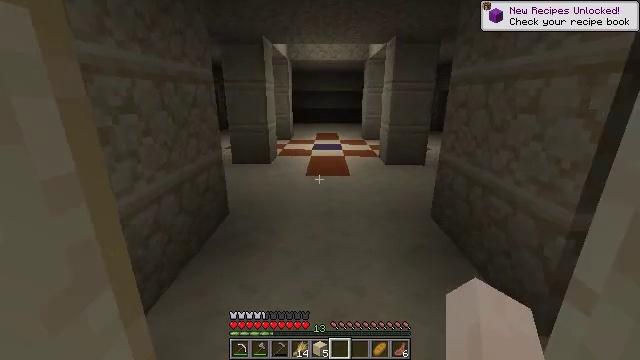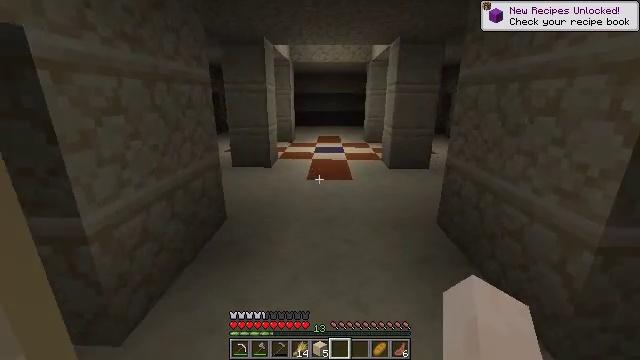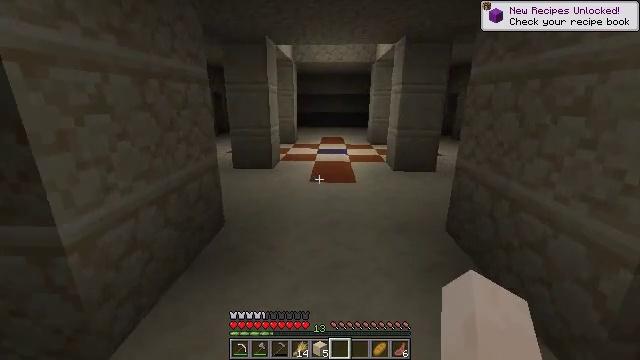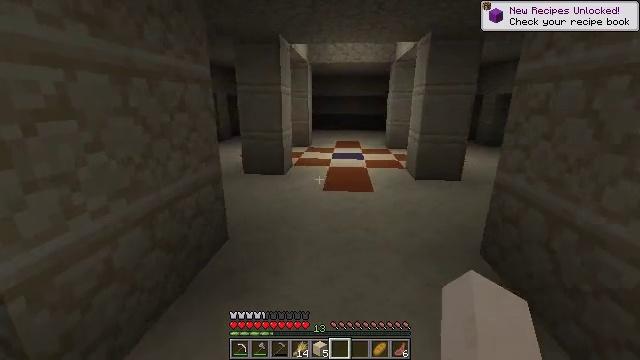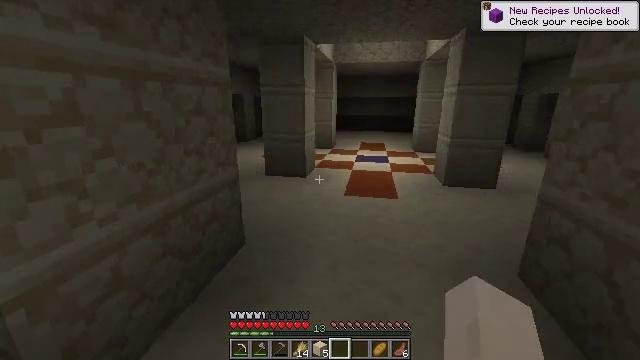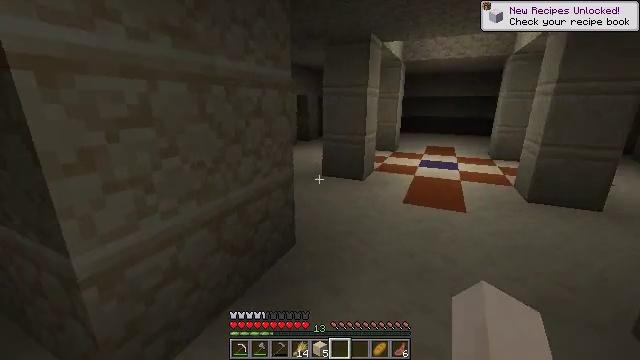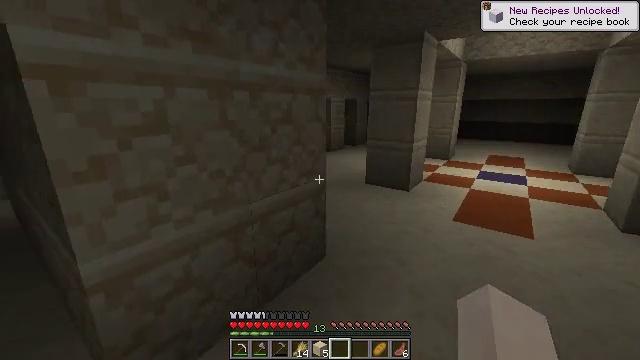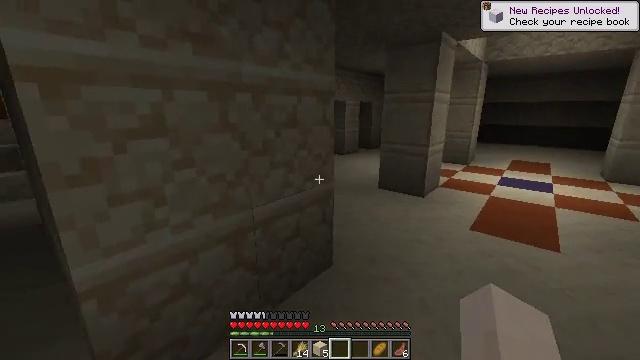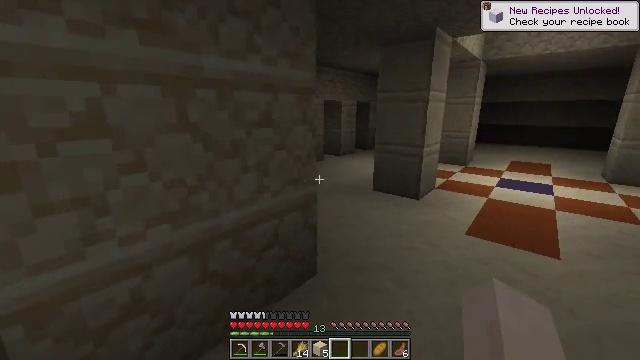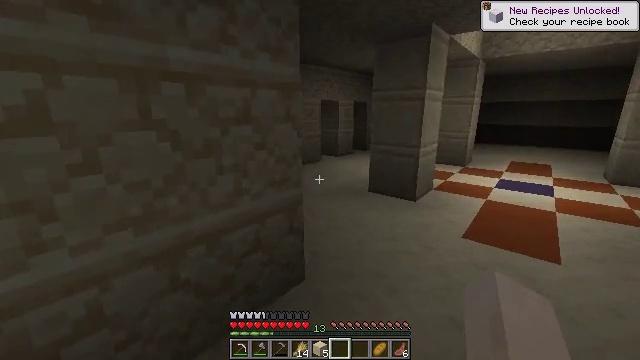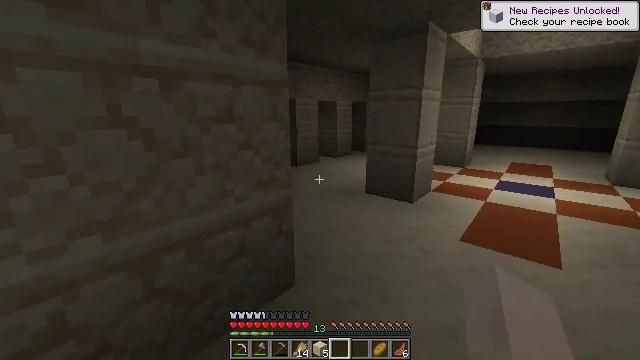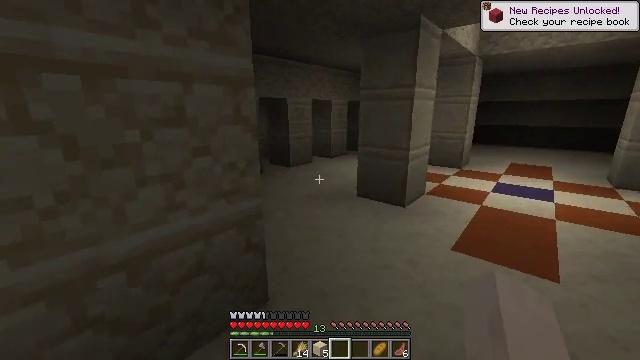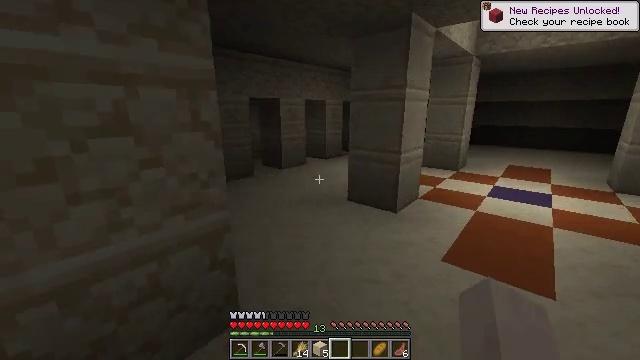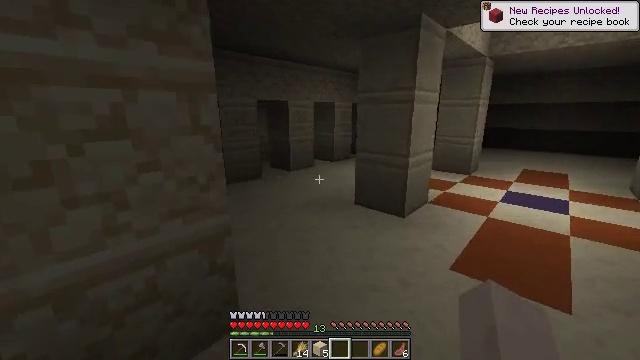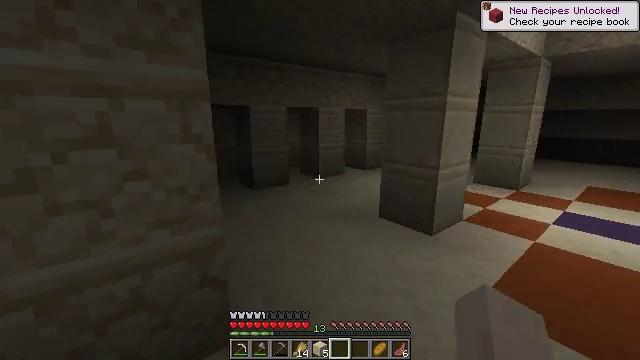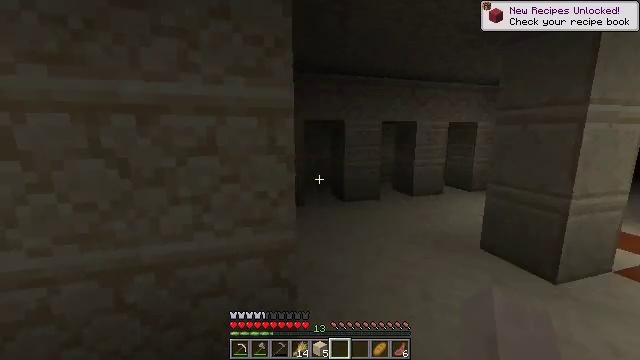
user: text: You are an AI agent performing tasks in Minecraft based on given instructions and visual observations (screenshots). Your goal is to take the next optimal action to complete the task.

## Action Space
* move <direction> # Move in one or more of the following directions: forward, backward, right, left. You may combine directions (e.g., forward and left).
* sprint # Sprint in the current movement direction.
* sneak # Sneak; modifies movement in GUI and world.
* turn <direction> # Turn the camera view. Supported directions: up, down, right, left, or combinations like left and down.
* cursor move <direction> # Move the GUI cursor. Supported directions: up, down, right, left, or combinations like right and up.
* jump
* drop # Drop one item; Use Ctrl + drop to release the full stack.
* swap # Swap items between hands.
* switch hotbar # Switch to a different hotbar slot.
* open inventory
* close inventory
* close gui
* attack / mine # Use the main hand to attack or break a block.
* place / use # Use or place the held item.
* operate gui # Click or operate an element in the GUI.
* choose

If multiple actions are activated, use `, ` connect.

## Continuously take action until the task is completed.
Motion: motion action
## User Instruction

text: Gather sandstone from the desert.
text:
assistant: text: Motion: move forward
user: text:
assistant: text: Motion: move forward
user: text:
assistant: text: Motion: move forward, turn left
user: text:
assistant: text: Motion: move forward and move right, turn left
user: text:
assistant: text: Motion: move forward and move right, turn left
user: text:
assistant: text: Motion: move forward and move right, turn left
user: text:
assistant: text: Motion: move forward and move right, turn left
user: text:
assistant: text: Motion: move forward and move right
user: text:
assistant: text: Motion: move forward and move right
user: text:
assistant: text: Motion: move forward and move right
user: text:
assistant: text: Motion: move forward and move right
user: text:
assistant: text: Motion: move forward and move right
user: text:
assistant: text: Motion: move forward and move right, turn left
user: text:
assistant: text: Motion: move right, turn left and up
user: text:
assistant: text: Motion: move right, turn left and up
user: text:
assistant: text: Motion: move right, turn left and up
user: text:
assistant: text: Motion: move right, turn left and up
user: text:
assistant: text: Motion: move right, turn left
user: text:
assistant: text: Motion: move right
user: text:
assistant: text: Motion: move right, turn left
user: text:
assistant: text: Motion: move right, turn left
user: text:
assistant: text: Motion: move right, turn left
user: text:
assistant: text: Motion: move right, turn left
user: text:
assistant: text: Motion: move right, turn left
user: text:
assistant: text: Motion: move right, turn left
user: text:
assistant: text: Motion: move right, turn left
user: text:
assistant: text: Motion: move right, turn left
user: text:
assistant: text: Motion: move right, turn left
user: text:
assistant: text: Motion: move forward and move right
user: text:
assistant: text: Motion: move forward and move right